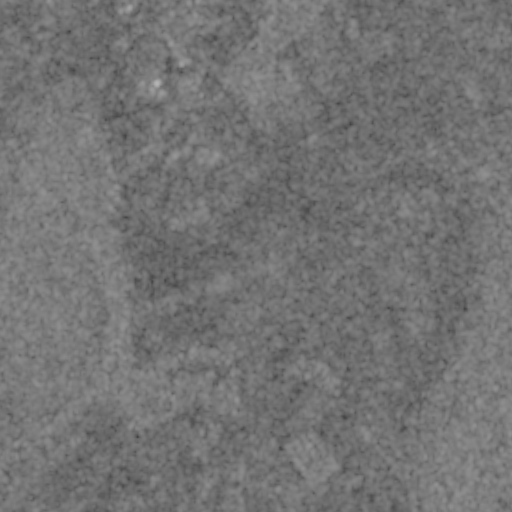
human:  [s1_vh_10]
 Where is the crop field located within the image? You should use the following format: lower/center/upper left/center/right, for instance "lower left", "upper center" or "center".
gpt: The crop field is located in the upper right of the image.
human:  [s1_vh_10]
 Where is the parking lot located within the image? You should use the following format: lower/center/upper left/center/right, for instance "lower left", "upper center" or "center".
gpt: The parking lot is located in the upper left of the image.
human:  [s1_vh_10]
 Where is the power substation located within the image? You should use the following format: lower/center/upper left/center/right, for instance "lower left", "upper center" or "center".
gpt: The power substation is located in the upper left of the image.
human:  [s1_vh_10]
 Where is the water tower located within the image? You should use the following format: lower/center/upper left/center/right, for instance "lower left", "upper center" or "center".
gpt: The water tower is located in the lower center of the image.
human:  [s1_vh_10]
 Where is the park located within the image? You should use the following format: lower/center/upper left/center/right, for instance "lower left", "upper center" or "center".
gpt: There is no park in the image.

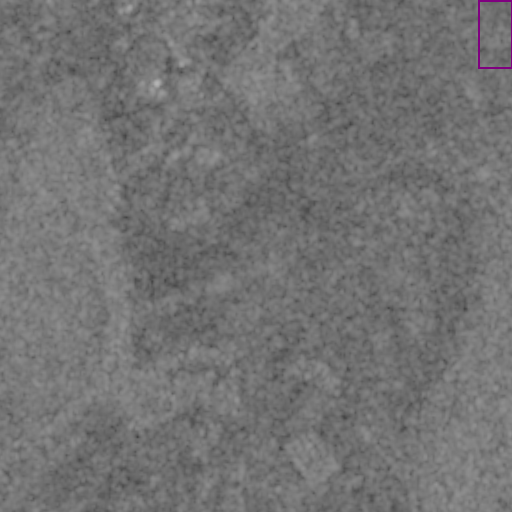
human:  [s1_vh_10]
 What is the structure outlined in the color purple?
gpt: The structure outlined in purple is a crop field.
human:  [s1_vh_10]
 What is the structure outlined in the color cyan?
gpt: There is no cyan outline.